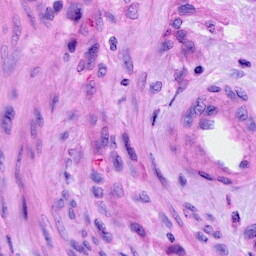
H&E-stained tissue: Cervix